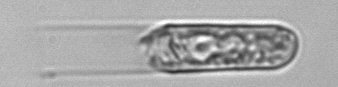
Label: Eutintinnus